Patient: sex M, age 48
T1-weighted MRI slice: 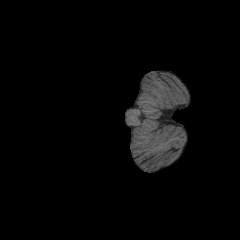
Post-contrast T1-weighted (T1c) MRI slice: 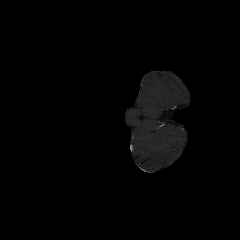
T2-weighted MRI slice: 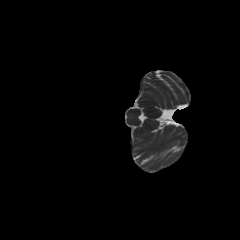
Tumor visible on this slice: no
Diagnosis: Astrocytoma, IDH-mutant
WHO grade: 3